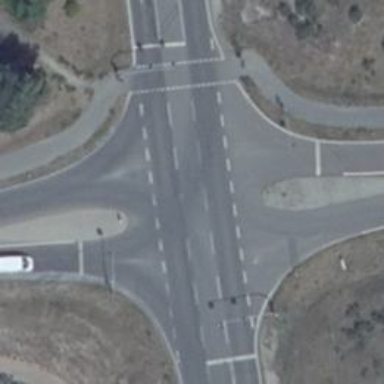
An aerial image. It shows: Road with traffic signals.